Question: I'm running the latest version of JMeter on a Windows 8 desktop and I can't add anything to the test plans because the menus don't expand out and show any options?

The log file contain null pointer exceptions:
jmeter.gui.action.Load: Unexpected error java.lang.NullPointerException
Has anyone encountered this problem before?
Stack Trace:
'''
2015/07/17 16:11:55 INFO - jmeter.util.JMeterUtils: Setting Locale to en_US
2015/07/17 16:11:55 INFO - jmeter.JMeter: Loading user properties from: C:\apache-jmeter-2.13\bin\user.properties
2015/07/17 16:11:55 INFO - jmeter.JMeter: Loading system properties from: C:\apache-jmeter-2.13\bin\system.properties
2015/07/17 16:11:55 INFO - jmeter.JMeter: Copyright (c) <PHONE> The Apache Software Foundation
2015/07/17 16:11:55 INFO - jmeter.JMeter: Version 2.13 r1665067
2015/07/17 16:11:55 INFO - jmeter.JMeter: java.version=1.7.0_79
2015/07/17 16:11:55 INFO - jmeter.JMeter: java.vm.name=Java HotSpot(TM) 64-Bit Server VM
2015/07/17 16:11:55 INFO - jmeter.JMeter: os.name=Windows 8.1
2015/07/17 16:11:55 INFO - jmeter.JMeter: os.arch=amd64
2015/07/17 16:11:55 INFO - jmeter.JMeter: os.version=6.3
2015/07/17 16:11:55 INFO - jmeter.JMeter: file.encoding=Cp1252
2015/07/17 16:11:55 INFO - jmeter.JMeter: Default Locale=English (United States)
2015/07/17 16:11:55 INFO - jmeter.JMeter: JMeter Locale=English (United States)
2015/07/17 16:11:55 INFO - jmeter.JMeter: JMeterHome=C:\apache-jmeter-2.13
2015/07/17 16:11:55 INFO - jmeter.JMeter: user.dir =C:\apache-jmeter-2.13\bin
2015/07/17 16:11:55 INFO - jmeter.JMeter: PWD =C:\apache-jmeter-2.13\bin
2015/07/17 16:11:55 INFO - jmeter.JMeter: IP: xx.xx.xx.xxx Name: XXXXXX FullName: XXXXXXXXXXXX
2015/07/17 16:11:55 INFO - jmeter.gui.action.LookAndFeelCommand: Using look and feel: javax.swing.plaf.metal.MetalLookAndFeel [Metal, CrossPlatform]
2015/07/17 16:11:55 INFO - jmeter.JMeter: Loaded icon properties from org/apache/jmeter/images/icon.properties
2015/07/17 16:11:56 INFO - jmeter.engine.util.CompoundVariable: Note: Function class names must contain the string: '.functions.'
2015/07/17 16:11:56 INFO - jmeter.engine.util.CompoundVariable: Note: Function class names must not contain the string: '.gui.'
2015/07/17 16:12:08 INFO - jmeter.services.FileServer: Default base='C:\apache-jmeter-2.13\bin'
2015/07/17 16:12:08 INFO - jmeter.gui.action.Load: Loading file: C:\apache-jmeter-2.13\bin\templates\BeanShellSampler.jmx
2015/07/17 16:12:08 INFO - jmeter.services.FileServer: Set new base='C:\apache-jmeter-2.13\bin\templates'
2015/07/17 16:12:08 INFO - jmeter.save.SaveService: Testplan (JMX) version: 2.2. Testlog (JTL) version: 2.2
2015/07/17 16:12:08 INFO - jmeter.save.SaveService: Using SaveService properties file encoding UTF-8
2015/07/17 16:12:08 INFO - jmeter.save.SaveService: Using SaveService properties file version <PHONE>
2015/07/17 16:12:08 INFO - jmeter.save.SaveService: Using SaveService properties version 2.8
2015/07/17 16:12:08 INFO - jmeter.save.SaveService: All converter versions present and correct
2015/07/17 16:12:08 INFO - jmeter.save.SaveService: Loading file: C:\apache-jmeter-2.13\bin\templates\BeanShellSampler.jmx
2015/07/17 16:12:09 ERROR - jmeter.util.BeanShellInterpreter: Beanshell Interpreter not found
2015/07/17 16:12:09 ERROR - jmeter.util.BeanShellTestElement: Cannot find BeanShell: java.lang.ClassNotFoundException: bsh.Interpreter
2015/07/17 16:12:09 ERROR - jmeter.util.BeanShellTestElement: Cannot find BeanShell: java.lang.ClassNotFoundException: bsh.Interpreter
2015/07/17 16:12:09 ERROR - jmeter.util.BeanShellTestElement: Cannot find BeanShell: java.lang.ClassNotFoundException: bsh.Interpreter
2015/07/17 16:12:09 ERROR - jmeter.util.BeanShellTestElement: Cannot find BeanShell: java.lang.ClassNotFoundException: bsh.Interpreter
2015/07/17 16:12:09 ERROR - jmeter.util.BeanShellTestElement: Cannot find BeanShell: java.lang.ClassNotFoundException: bsh.Interpreter
2015/07/17 16:12:46 INFO - jmeter.gui.action.Load: Loading file: C:\apache-jmeter-2.13\bin\templates\recording.jmx
2015/07/17 16:12:46 INFO - jmeter.services.FileServer: Set new base='C:\apache-jmeter-2.13\bin\templates'
2015/07/17 16:12:46 INFO - jmeter.save.SaveService: Loading file: C:\apache-jmeter-2.13\bin\templates\recording.jmx
2015/07/17 16:12:46 INFO - jmeter.protocol.http.control.CookieManager: Settings: Delete null: true Check: true Allow variable: true Save: false Prefix: COOKIE_
2015/07/17 16:12:46 INFO - jorphan.exec.KeyToolUtils: keytool found at 'C:\Program Files\Java\jre7\bin\keytool'
2015/07/17 16:12:46 INFO - jmeter.protocol.http.proxy.ProxyControl: HTTP(S) Test Script Recorder SSL Proxy will use keys that support embedded 3rd party resources in file C:\apache-jmeter-2.13\bin\proxyserver.jks
2015/07/17 16:12:46 INFO - jmeter.samplers.SampleResult: Note: Sample TimeStamps are START times
2015/07/17 16:12:46 INFO - jmeter.samplers.SampleResult: sampleresult.default.encoding is set to ISO-8859-1
2015/07/17 16:12:46 INFO - jmeter.samplers.SampleResult: sampleresult.useNanoTime=true
2015/07/17 16:12:46 INFO - jmeter.samplers.SampleResult: sampleresult.nanoThreadSleep=5000
2015/07/17 16:12:46 WARN - jmeter.visualizers.ViewResultsFullVisualizer: Missing (check spelling error in renderer name) or already added(check doublon) result renderer, check property 'view.results.tree.renderers_order', renderer name:'org.apache.jmeter.visualizers.RenderAsText'
2015/07/17 16:12:46 WARN - jmeter.visualizers.ViewResultsFullVisualizer: Missing (check spelling error in renderer name) or already added(check doublon) result renderer, check property 'view.results.tree.renderers_order', renderer name:'org.apache.jmeter.visualizers.RenderAsRegexp'
2015/07/17 16:12:46 WARN - jmeter.visualizers.ViewResultsFullVisualizer: Missing (check spelling error in renderer name) or already added(check doublon) result renderer, check property 'view.results.tree.renderers_order', renderer name:'org.apache.jmeter.visualizers.RenderAsCssJQuery'
2015/07/17 16:12:46 WARN - jmeter.visualizers.ViewResultsFullVisualizer: Missing (check spelling error in renderer name) or already added(check doublon) result renderer, check property 'view.results.tree.renderers_order', renderer name:'org.apache.jmeter.visualizers.RenderAsXPath'
2015/07/17 16:12:46 WARN - jmeter.visualizers.ViewResultsFullVisualizer: Missing (check spelling error in renderer name) or already added(check doublon) result renderer, check property 'view.results.tree.renderers_order', renderer name:'org.apache.jmeter.visualizers.RenderAsHTML'
2015/07/17 16:12:46 WARN - jmeter.visualizers.ViewResultsFullVisualizer: Missing (check spelling error in renderer name) or already added(check doublon) result renderer, check property 'view.results.tree.renderers_order', renderer name:'org.apache.jmeter.visualizers.RenderAsHTMLWithEmbedded'
2015/07/17 16:12:46 WARN - jmeter.visualizers.ViewResultsFullVisualizer: Missing (check spelling error in renderer name) or already added(check doublon) result renderer, check property 'view.results.tree.renderers_order', renderer name:'org.apache.jmeter.visualizers.RenderAsDocument'
2015/07/17 16:12:46 WARN - jmeter.visualizers.ViewResultsFullVisualizer: Missing (check spelling error in renderer name) or already added(check doublon) result renderer, check property 'view.results.tree.renderers_order', renderer name:'org.apache.jmeter.visualizers.RenderAsJSON'
2015/07/17 16:12:46 WARN - jmeter.visualizers.ViewResultsFullVisualizer: Missing (check spelling error in renderer name) or already added(check doublon) result renderer, check property 'view.results.tree.renderers_order', renderer name:'org.apache.jmeter.visualizers.RenderAsXML'
2015/07/17 16:12:46 ERROR - jmeter.gui.GuiPackage: Problem retrieving gui java.lang.NullPointerException
at org.apache.jmeter.visualizers.ViewResultsFullVisualizer.init(ViewResultsFullVisualizer.java:234)
at org.apache.jmeter.visualizers.ViewResultsFullVisualizer.<init>(ViewResultsFullVisualizer.java:128)
at sun.reflect.NativeConstructorAccessorImpl.newInstance0(Native Method)
at sun.reflect.NativeConstructorAccessorImpl.newInstance(Unknown Source)
at sun.reflect.DelegatingConstructorAccessorImpl.newInstance(Unknown Source)
at java.lang.reflect.Constructor.newInstance(Unknown Source)
at java.lang.Class.newInstance(Unknown Source)
at org.apache.jmeter.gui.GuiPackage.getGuiFromCache(GuiPackage.java:401)
at org.apache.jmeter.gui.GuiPackage.getGui(GuiPackage.java:243)
at org.apache.jmeter.gui.GuiPackage.getGui(GuiPackage.java:214)
at org.apache.jmeter.gui.tree.JMeterTreeModel.addComponent(JMeterTreeModel.java:153)
at org.apache.jmeter.gui.tree.JMeterTreeModel.addSubTree(JMeterTreeModel.java:129)
at org.apache.jmeter.gui.tree.JMeterTreeModel.addSubTree(JMeterTreeModel.java:121)
at org.apache.jmeter.gui.GuiPackage.addSubTree(GuiPackage.java:495)
at org.apache.jmeter.gui.action.Load.insertLoadedTree(Load.java:193)
at org.apache.jmeter.gui.action.Load.loadProjectFile(Load.java:131)
at org.apache.jmeter.gui.action.Load.loadProjectFile(Load.java:102)
at org.apache.jmeter.gui.action.Load.doAction(Load.java:89)
at org.apache.jmeter.gui.action.ActionRouter.performAction(ActionRouter.java:81)
at org.apache.jmeter.gui.action.ActionRouter.access$000(ActionRouter.java:40)
at org.apache.jmeter.gui.action.ActionRouter$1.run(ActionRouter.java:63)
at java.awt.event.InvocationEvent.dispatch(Unknown Source)
at java.awt.EventQueue.dispatchEventImpl(Unknown Source)
at java.awt.EventQueue.access$300(Unknown Source)
at java.awt.EventQueue$3.run(Unknown Source)
at java.awt.EventQueue$3.run(Unknown Source)
at java.security.AccessController.doPrivileged(Native Method)
at java.security.ProtectionDomain$1.doIntersectionPrivilege(Unknown Source)
at java.awt.EventQueue.dispatchEvent(Unknown Source)
at java.awt.EventDispatchThread.pumpOneEventForFilters(Unknown Source)
at java.awt.EventDispatchThread.pumpEventsForFilter(Unknown Source)
at java.awt.EventDispatchThread.pumpEventsForHierarchy(Unknown Source)
at java.awt.EventDispatchThread.pumpEvents(Unknown Source)
at java.awt.EventDispatchThread.pumpEvents(Unknown Source)
at java.awt.EventDispatchThread.run(Unknown Source)
2015/07/17 16:12:46 WARN - jmeter.gui.action.Load: Unexpected error java.lang.NullPointerException
at org.apache.jmeter.gui.tree.JMeterTreeModel.addComponent(JMeterTreeModel.java:154)
at org.apache.jmeter.gui.tree.JMeterTreeModel.addSubTree(JMeterTreeModel.java:129)
at org.apache.jmeter.gui.tree.JMeterTreeModel.addSubTree(JMeterTreeModel.java:121)
at org.apache.jmeter.gui.GuiPackage.addSubTree(GuiPackage.java:495)
at org.apache.jmeter.gui.action.Load.insertLoadedTree(Load.java:193)
at org.apache.jmeter.gui.action.Load.loadProjectFile(Load.java:131)
at org.apache.jmeter.gui.action.Load.loadProjectFile(Load.java:102)
at org.apache.jmeter.gui.action.Load.doAction(Load.java:89)
at org.apache.jmeter.gui.action.ActionRouter.performAction(ActionRouter.java:81)
at org.apache.jmeter.gui.action.ActionRouter.access$000(ActionRouter.java:40)
at org.apache.jmeter.gui.action.ActionRouter$1.run(ActionRouter.java:63)
at java.awt.event.InvocationEvent.dispatch(Unknown Source)
at java.awt.EventQueue.dispatchEventImpl(Unknown Source)
at java.awt.EventQueue.access$300(Unknown Source)
at java.awt.EventQueue$3.run(Unknown Source)
at java.awt.EventQueue$3.run(Unknown Source)
at java.security.AccessController.doPrivileged(Native Method)
at java.security.ProtectionDomain$1.doIntersectionPrivilege(Unknown Source)
at java.awt.EventQueue.dispatchEvent(Unknown Source)
at java.awt.EventDispatchThread.pumpOneEventForFilters(Unknown Source)
at java.awt.EventDispatchThread.pumpEventsForFilter(Unknown Source)
at java.awt.EventDispatchThread.pumpEventsForHierarchy(Unknown Source)
at java.awt.EventDispatchThread.pumpEvents(Unknown Source)
at java.awt.EventDispatchThread.pumpEvents(Unknown Source)
at java.awt.EventDispatchThread.run(Unknown Source)
'''
List of all jar files in the directory:
'''
FullName
--------
C:\apache-jmeter-2.13\bin\ApacheJMeter.jar
C:\apache-jmeter-2.13\extras\ant-jmeter-1.1.1.jar
C:\apache-jmeter-2.13\lib\avalon-framework-4.1.4.jar
C:\apache-jmeter-2.13\lib\bsf-2.4.0.jar
C:\apache-jmeter-2.13\lib\bsh-2.0b5.jar
C:\apache-jmeter-2.13\lib\bshclient.jar
C:\apache-jmeter-2.13\lib\commons-codec-1.10.jar
C:\apache-jmeter-2.13\lib\commons-collections-3.2.1.jar
C:\apache-jmeter-2.13\lib\commons-httpclient-3.1.jar
C:\apache-jmeter-2.13\lib\commons-io-2.4.jar
C:\apache-jmeter-2.13\lib\commons-jexl-1.1.jar
C:\apache-jmeter-2.13\lib\commons-jexl-2.1.1.jar
C:\apache-jmeter-2.13\lib\commons-lang3-3.3.2.jar
C:\apache-jmeter-2.13\lib\commons-logging-1.2.jar
C:\apache-jmeter-2.13\lib\commons-math3-3.4.1.jar
C:\apache-jmeter-2.13\lib\commons-net-3.3.jar
C:\apache-jmeter-2.13\lib\commons-pool2-2.3.jar
C:\apache-jmeter-2.13\lib\dnsjava-2.1.7.jar
C:\apache-jmeter-2.13\lib\excalibur-datasource-2.1.jar
C:\apache-jmeter-2.13\lib\excalibur-instrument-1.0.jar
C:\apache-jmeter-2.13\lib\excalibur-logger-1.1.jar
C:\apache-jmeter-2.13\lib\excalibur-pool-api-2.1.jar
C:\apache-jmeter-2.13\lib\excalibur-pool-impl-2.1.jar
C:\apache-jmeter-2.13\lib\excalibur-pool-instrumented-2.1.jar
C:\apache-jmeter-2.13\lib\geronimo-jms_1.1_spec-1.1.1.jar
C:\apache-jmeter-2.13\lib\htmllexer-2.1.jar
C:\apache-jmeter-2.13\lib\htmlparser-2.1.jar
C:\apache-jmeter-2.13\lib\httpclient-4.2.6.jar
C:\apache-jmeter-2.13\lib\httpcore-4.2.5.jar
C:\apache-jmeter-2.13\lib\httpmime-4.2.6.jar
C:\apache-jmeter-2.13\lib\jcharts-0.7.5.jar
C:\apache-jmeter-2.13\lib\jdom-1.1.3.jar
C:\apache-jmeter-2.13\lib\jodd-core-3.6.4.jar
C:\apache-jmeter-2.13\lib\jodd-lagarto-3.6.4.jar
C:\apache-jmeter-2.13\lib\jodd-log-3.6.4.jar
C:\apache-jmeter-2.13\lib\jorphan.jar
C:\apache-jmeter-2.13\lib\jsoup-1.8.1.jar
C:\apache-jmeter-2.13\lib\jtidy-r938.jar
C:\apache-jmeter-2.13\lib\junit-4.12.jar
C:\apache-jmeter-2.13\lib\logkit-2.0.jar
C:\apache-jmeter-2.13\lib\mail-1.5.0-b01.jar
C:\apache-jmeter-2.13\lib\mongo-java-driver-2.11.3.jar
C:\apache-jmeter-2.13\lib\oro-2.0.8.jar
C:\apache-jmeter-2.13\lib\rhino-1.7R5.jar
C:\apache-jmeter-2.13\lib\rsyntaxtextarea-2.5.6.jar
C:\apache-jmeter-2.13\lib\serializer-2.7.2.jar
C:\apache-jmeter-2.13\lib\slf4j-api-1.7.10.jar
C:\apache-jmeter-2.13\lib\slf4j-nop-1.7.10.jar
C:\apache-jmeter-2.13\lib\soap-2.3.1.jar
C:\apache-jmeter-2.13\lib\tika-core-1.7.jar
C:\apache-jmeter-2.13\lib\tika-parsers-1.7.jar
C:\apache-jmeter-2.13\lib\xalan-2.7.2.jar
C:\apache-jmeter-2.13\lib\xercesImpl-2.11.0.jar
C:\apache-jmeter-2.13\lib\xml-apis-1.4.01.jar
C:\apache-jmeter-2.13\lib\xmlgraphics-commons-1.5.jar
C:\apache-jmeter-2.13\lib\xmlpull-1.1.3.1.jar
C:\apache-jmeter-2.13\lib\xpp3_min-1.1.4c.jar
C:\apache-jmeter-2.13\lib\xstream-1.4.8.jar
C:\apache-jmeter-2.13\lib\ext\ApacheJMeter_components.jar
C:\apache-jmeter-2.13\lib\ext\ApacheJMeter_core.jar
C:\apache-jmeter-2.13\lib\ext\ApacheJMeter_ftp.jar
C:\apache-jmeter-2.13\lib\ext\ApacheJMeter_functions.jar
C:\apache-jmeter-2.13\lib\ext\ApacheJMeter_http.jar
C:\apache-jmeter-2.13\lib\ext\ApacheJMeter_java.jar
C:\apache-jmeter-2.13\lib\ext\ApacheJMeter_jdbc.jar
C:\apache-jmeter-2.13\lib\ext\ApacheJMeter_jms.jar
C:\apache-jmeter-2.13\lib\ext\ApacheJMeter_junit.jar
C:\apache-jmeter-2.13\lib\ext\ApacheJMeter_ldap.jar
C:\apache-jmeter-2.13\lib\ext\ApacheJMeter_mail.jar
C:\apache-jmeter-2.13\lib\ext\ApacheJMeter_mongodb.jar
C:\apache-jmeter-2.13\lib\ext\ApacheJMeter_monitors.jar
C:\apache-jmeter-2.13\lib\ext\ApacheJMeter_native.jar
C:\apache-jmeter-2.13\lib\ext\ApacheJMeter_tcp.jar
C:\apache-jmeter-2.13\lib\junit\test.jar
'''
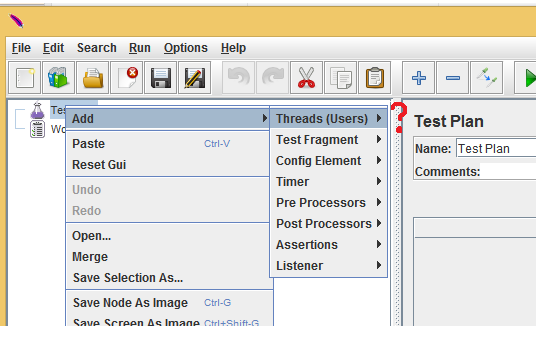
Answer: Worked it out, the following was set in the system environment variables:
'''
Picked up JAVA_TOOL_OPTIONS: -javaagent:"C:\Program Files\LogiGear\TestArchitectinclientgents\java\lib\ext\TAJavaLoader.jar"
java version "1.7.0_79"
Java(TM) SE Runtime Environment (build 1.7.0_79-b15)
Java HotSpot(TM) 64-Bit Server VM (build 24.79-b02, mixed mode)
'''
Removed it and voila, it works fine. I assume that JAR is called every time a java program runs which was causing JMeter problems.